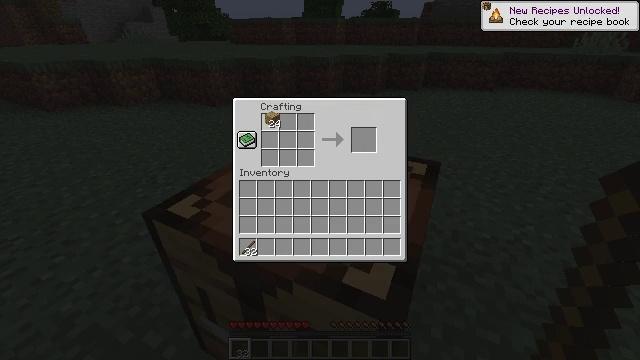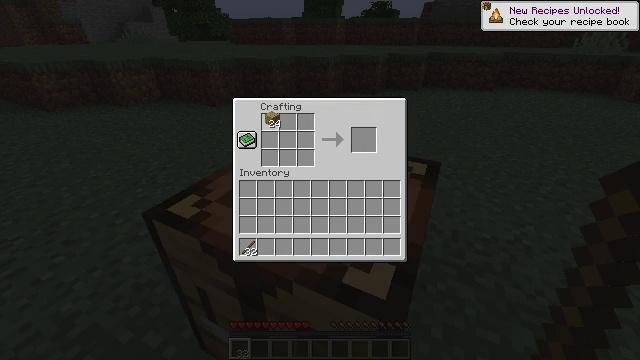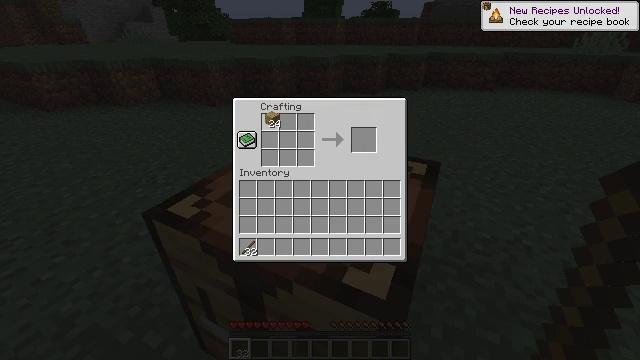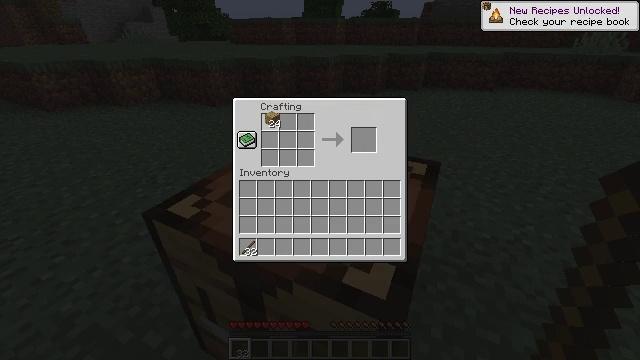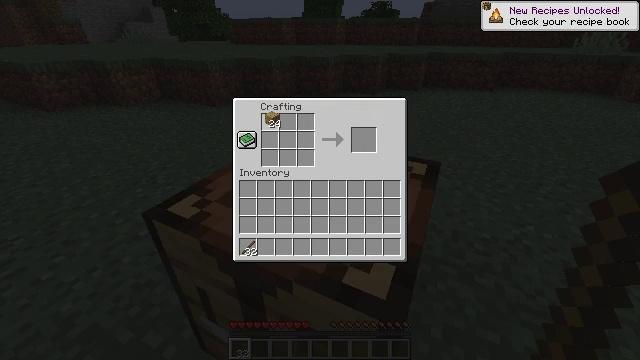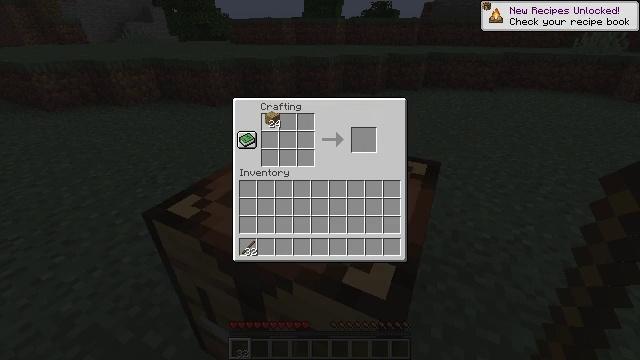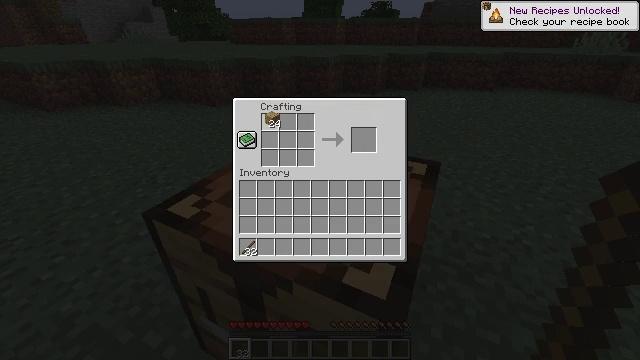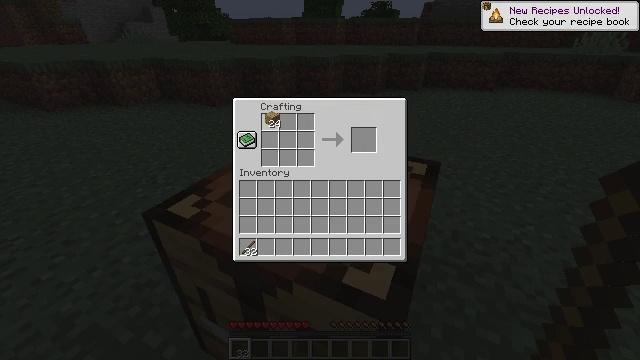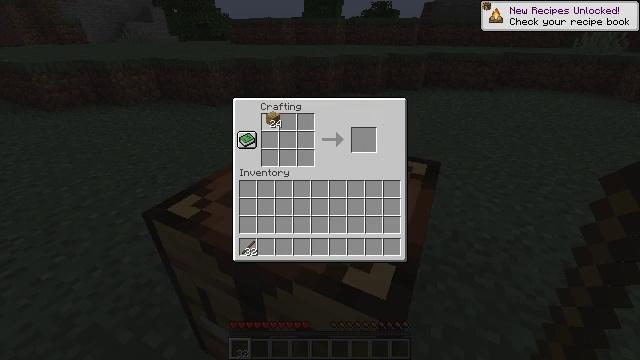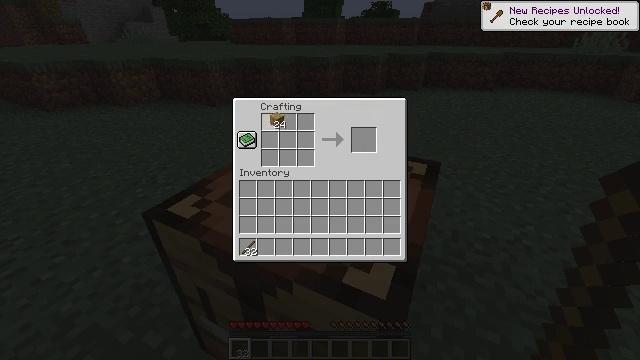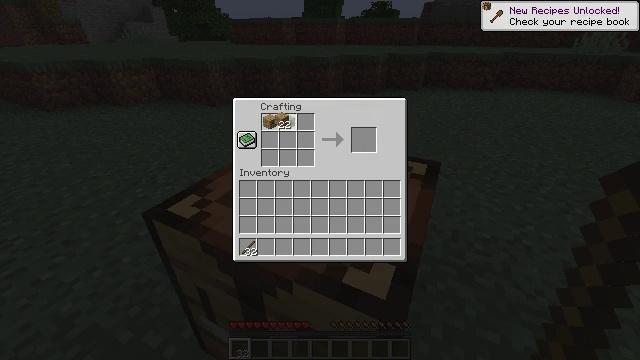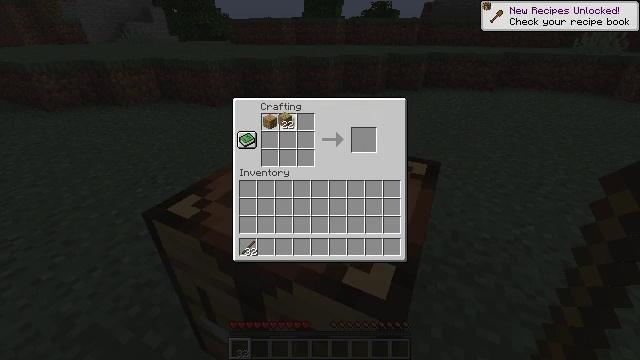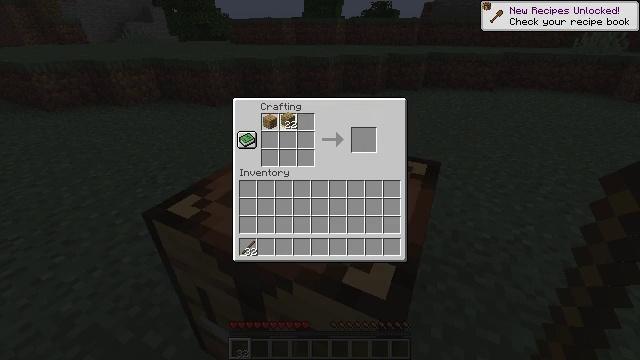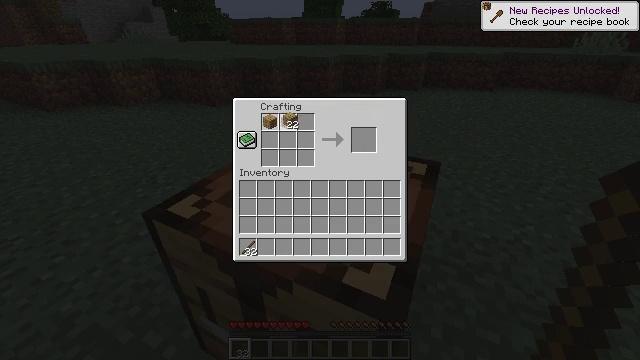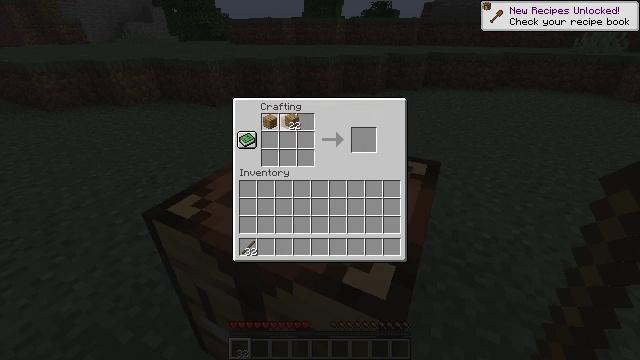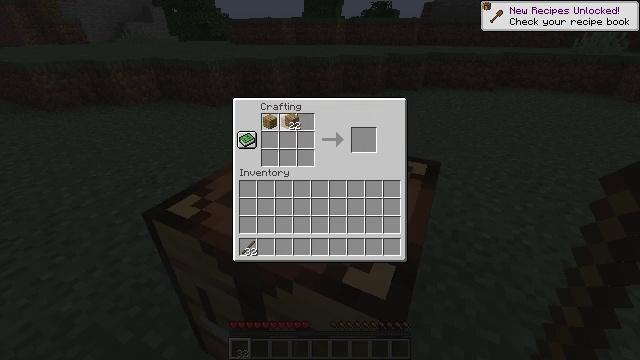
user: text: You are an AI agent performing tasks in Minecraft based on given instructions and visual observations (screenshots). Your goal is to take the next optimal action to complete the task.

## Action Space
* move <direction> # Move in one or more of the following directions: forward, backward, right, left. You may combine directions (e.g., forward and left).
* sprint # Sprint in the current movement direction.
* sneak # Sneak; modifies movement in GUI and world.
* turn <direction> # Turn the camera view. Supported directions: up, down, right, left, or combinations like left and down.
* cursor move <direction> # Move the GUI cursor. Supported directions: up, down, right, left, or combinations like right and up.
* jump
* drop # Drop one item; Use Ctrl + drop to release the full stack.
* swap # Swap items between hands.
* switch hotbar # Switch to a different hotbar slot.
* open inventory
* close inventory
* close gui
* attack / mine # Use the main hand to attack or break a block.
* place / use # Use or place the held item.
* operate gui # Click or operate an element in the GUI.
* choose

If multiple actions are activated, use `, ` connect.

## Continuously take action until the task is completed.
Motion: motion action
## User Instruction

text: Use two sticks and three wooden planks to craft a wooden pickaxe.
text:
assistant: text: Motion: no_op
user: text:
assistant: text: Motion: no_op
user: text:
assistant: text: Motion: no_op
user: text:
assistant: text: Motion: no_op
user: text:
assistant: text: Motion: choose
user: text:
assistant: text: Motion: choose
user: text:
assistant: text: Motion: choose
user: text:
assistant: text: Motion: choose
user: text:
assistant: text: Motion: choose
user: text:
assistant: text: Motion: choose
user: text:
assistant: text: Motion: choose
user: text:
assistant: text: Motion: choose
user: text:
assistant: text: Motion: choose
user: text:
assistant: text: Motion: choose
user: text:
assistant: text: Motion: choose
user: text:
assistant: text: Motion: choose
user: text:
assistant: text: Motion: choose
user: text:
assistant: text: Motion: choose
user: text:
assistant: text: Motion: choose
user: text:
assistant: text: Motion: choose
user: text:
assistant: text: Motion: choose
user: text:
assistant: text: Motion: choose
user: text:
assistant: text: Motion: choose
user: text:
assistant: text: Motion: choose
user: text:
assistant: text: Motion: choose
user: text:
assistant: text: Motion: choose
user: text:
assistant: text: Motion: choose
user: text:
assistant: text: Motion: choose
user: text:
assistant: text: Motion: choose
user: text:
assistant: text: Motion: no_op